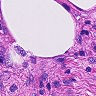
Metastatic tissue present: no